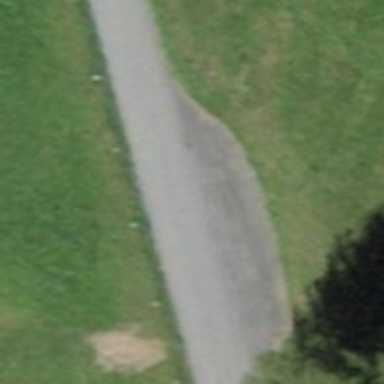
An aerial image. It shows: Passing place on the road.